Question: I am using qplot to summarize a dataset and generate a plot for 2 ACL injured athletes that shows the mean EMG and 95% confidence interval band for different phases of a continuous jumping movement. Each athlete performed 20 jumps so this provides a summary of all 20 jumps for each athlete.
Is there a straightforward method in qplot to generate a figure that shows only the mean value and the confidence band (i.e. that removes the individual data points)? I think this is a cleaner way of showing my data but I'm struggling with a way to do this beyond manipulating the transparency using geom_point.
The code I am using is:
'''
plot + stat_sum_df("mean_cl_normal", geom = "smooth")+
stat_summary(fun.y=mean, fun.ymin=mean, fun.ymax=mean, geom="point", size=3,fill="white",pch=21)
'''

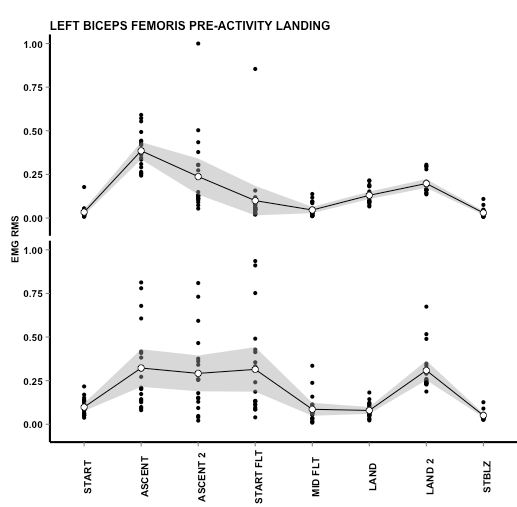
Answer: Do you really need to call 'geom_point()' at all? If I understand what you're asking correctly, the only layer you want in your plot is from 'stat_summary'. If so, you don't need 'geom_point'.
Does this do what you want? (I wasn't sure what your real data was so I just used 'mtcars' as an example.)
'''
ggplot(data=mtcars, aes(x=cyl, y=mpg)) +
stat_summary(fun.y=mean, geom='point', fill='white', size=4, shape=21) +
stat_summary(fun.data=mean_cl_normal, geom='smooth', se=T, color='black')
'''

In contrast, if you wanted raw data on the plot, you could do
'''
ggplot(data=mtcars, aes(x=cyl, y=mpg)) +
geom_point(color='red') +
stat_summary(fun.y=mean, geom='point', fill='white', size=4, shape=21) +
stat_summary(fun.data=mean_cl_normal, geom='smooth', se=T, color='black')
'''
I'm not 100% sure why calling 'stat_summary()' twice is required, instead of doing 'geom=c('point', 'smooth')' insider a single 'stat_summary()' call. Maybe that compound geom trick only works in 'qplot()'.